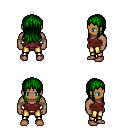
a pixel art fantasy rpg character, male body template, human, dark skin, maroon pirate shirt, gold greaves, green unkempt hairstyle, four views (front, back, left, right), 2x2 character sprite sheet, small pixel art, hard edges, no anti-aliasing